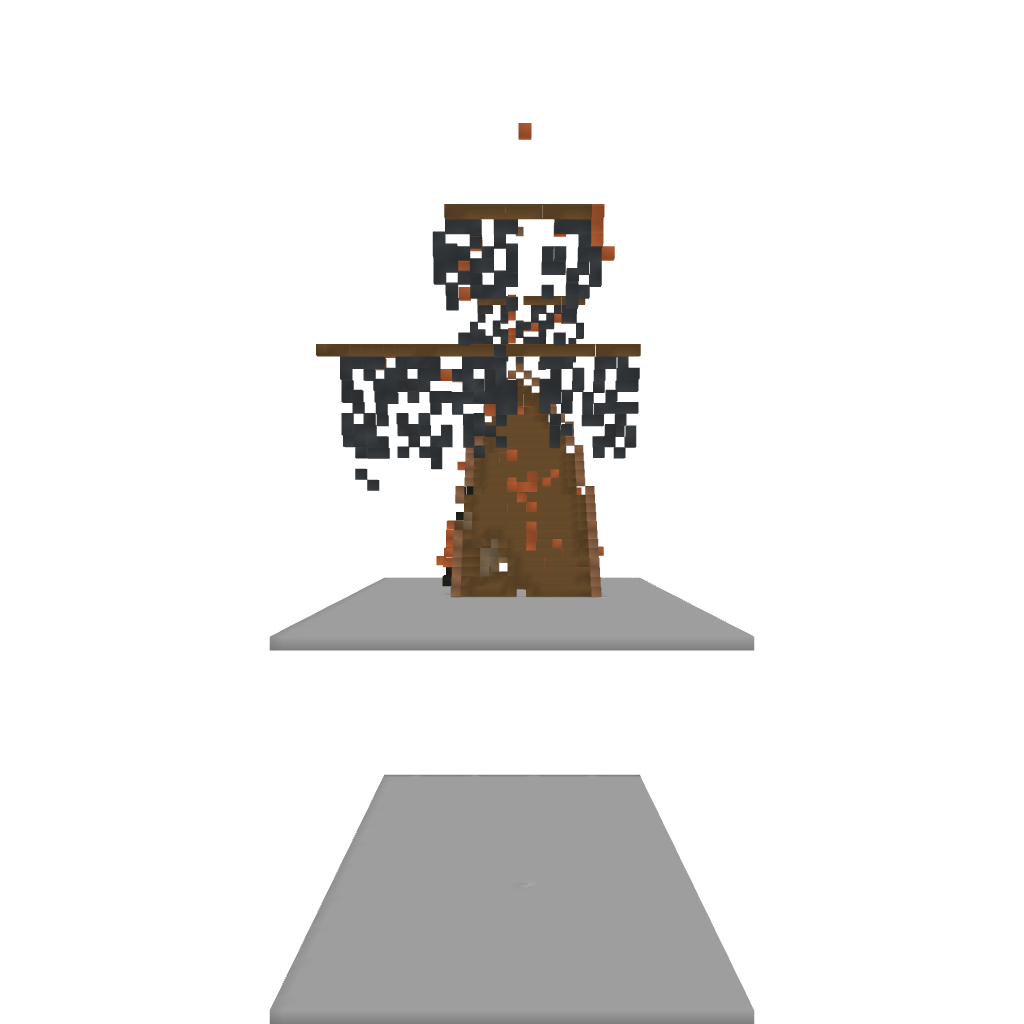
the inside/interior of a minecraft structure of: Sinking Ship by LecoRubb